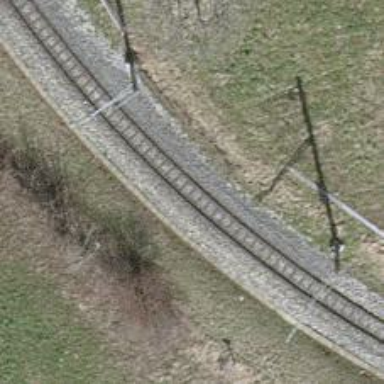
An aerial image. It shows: Narrow-gauge railway track electrified by contact line.